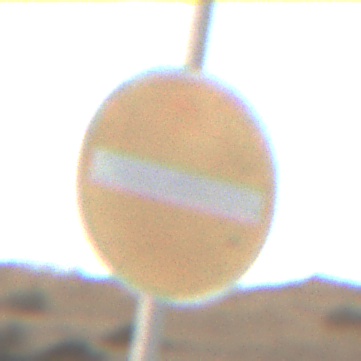
Verkehrszeichen: VerbotDerEinfahrt
Umgebung: Outdoor, RoadRail
Tageszeit: SunriseSunset
Wetter: PartlyCloudy
Licht: Natural
Jahreszeit: NotSpecified
Kontrast: LowContrast